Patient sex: M
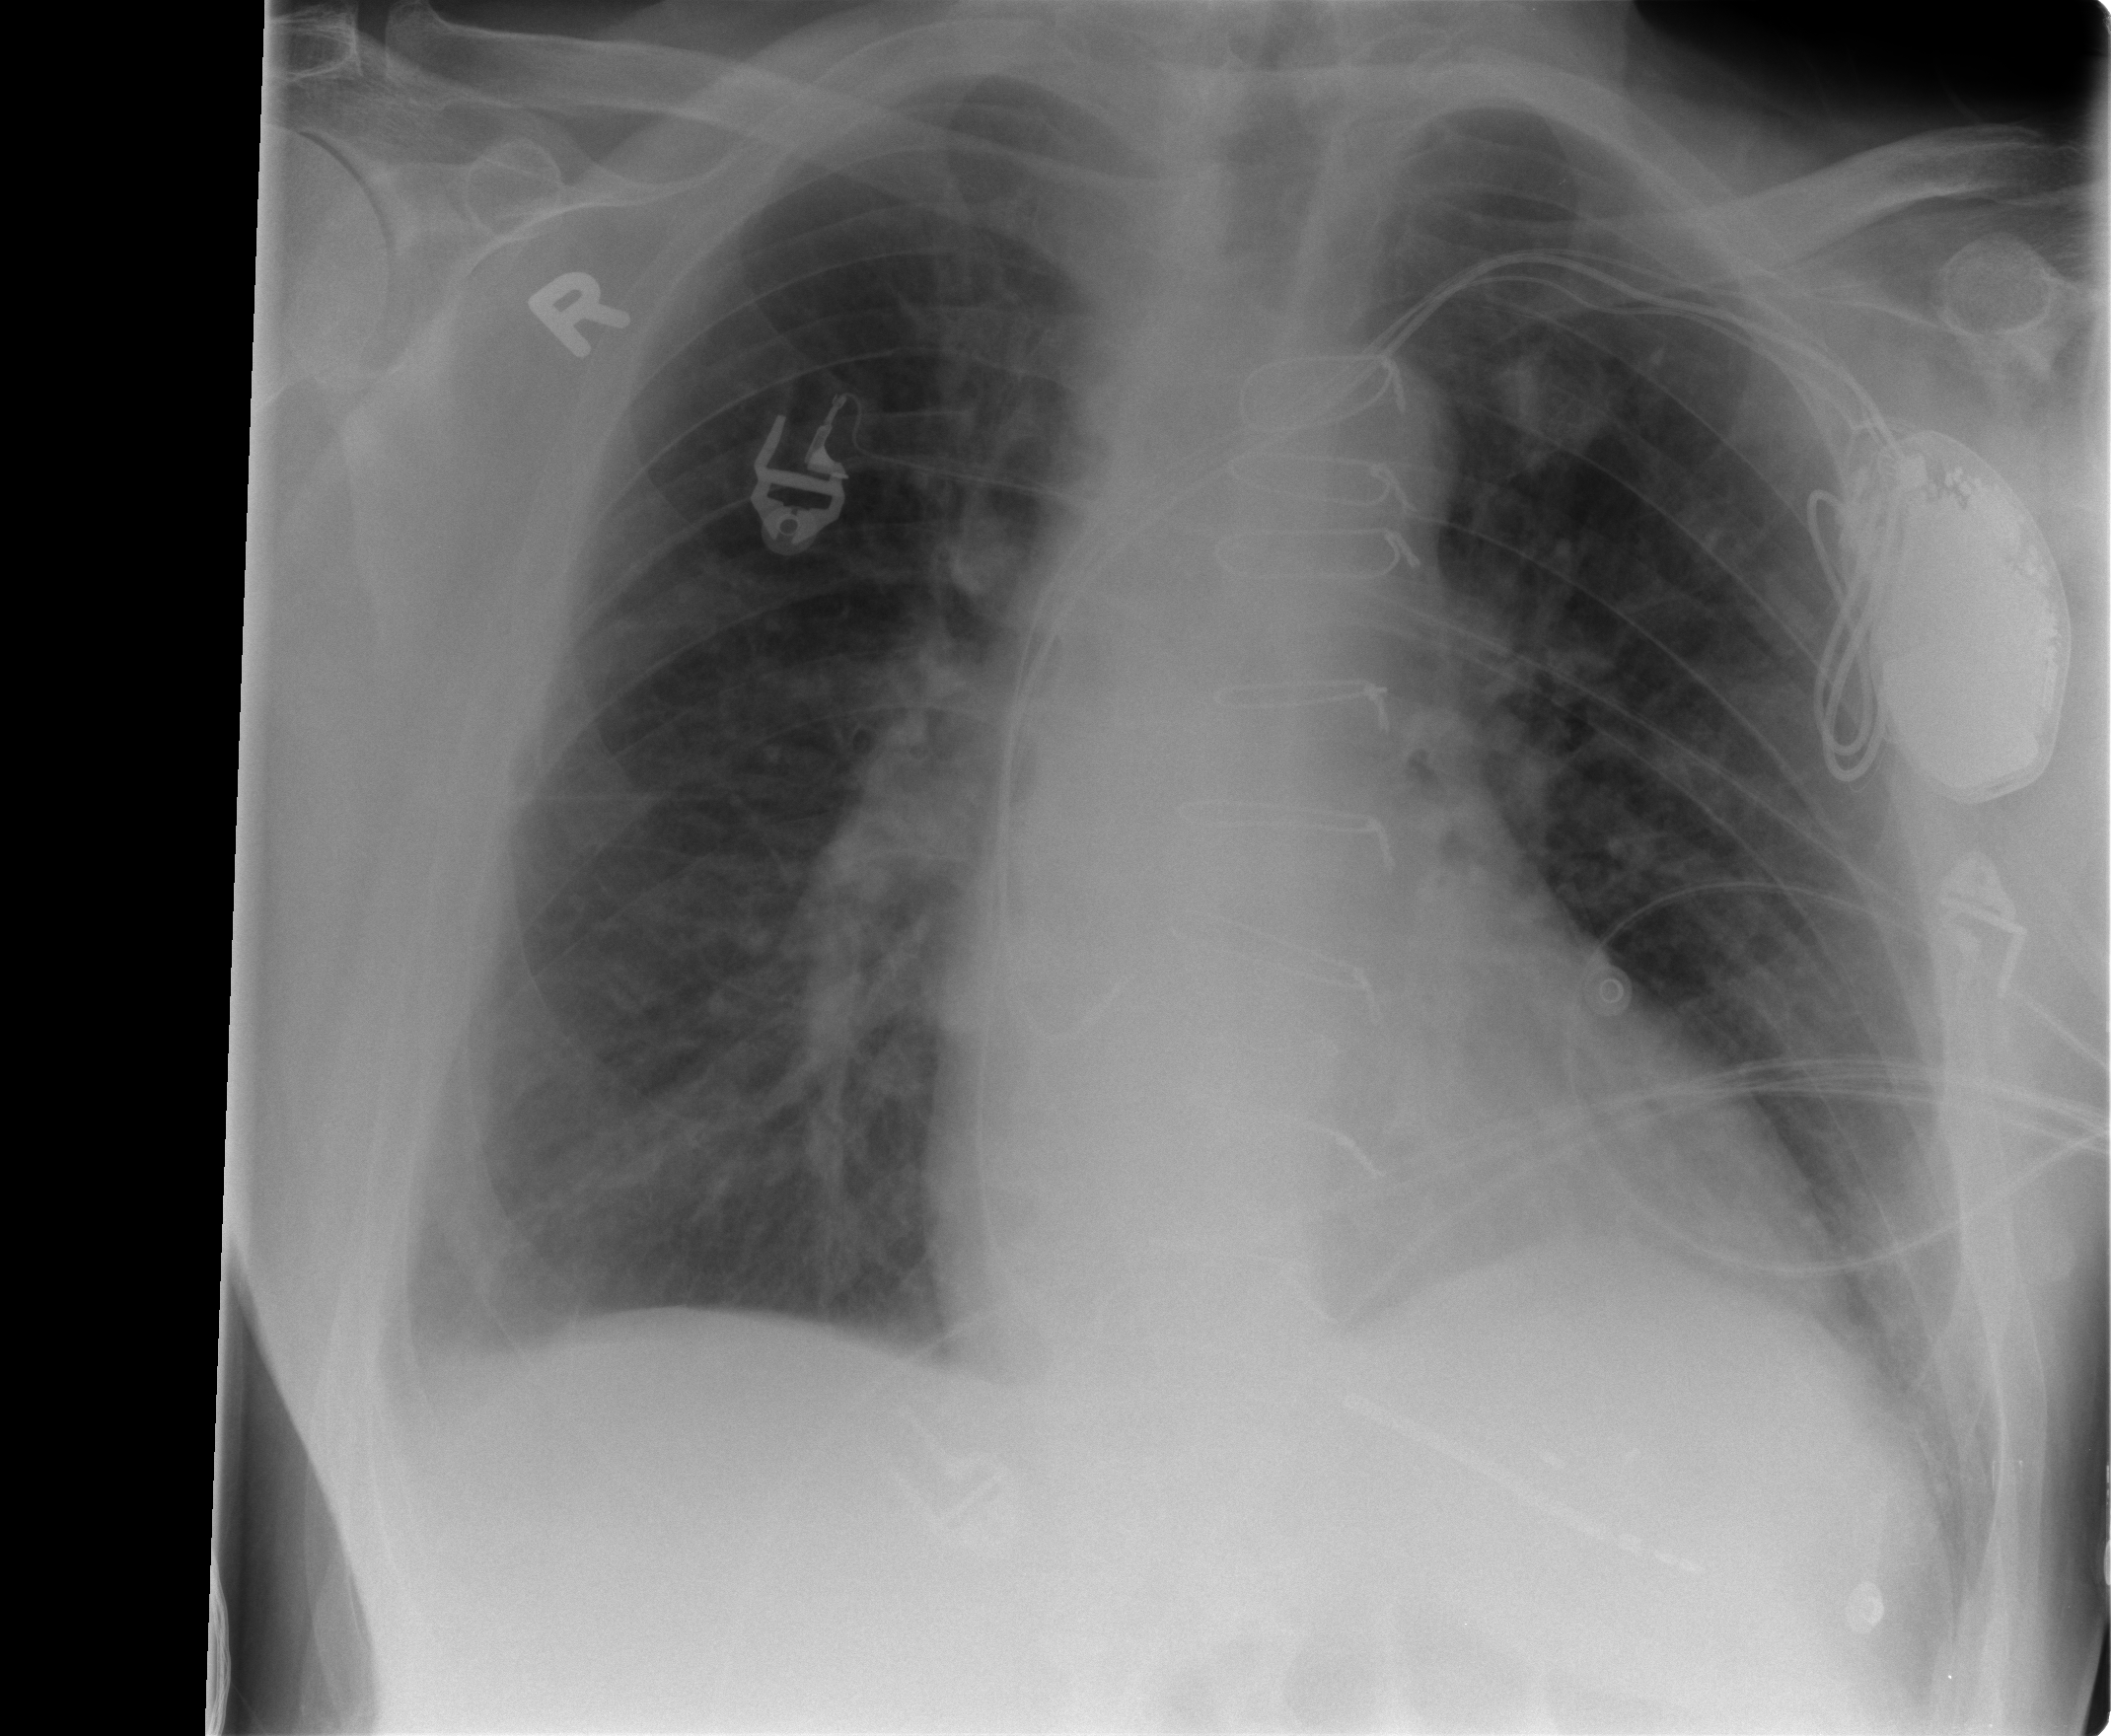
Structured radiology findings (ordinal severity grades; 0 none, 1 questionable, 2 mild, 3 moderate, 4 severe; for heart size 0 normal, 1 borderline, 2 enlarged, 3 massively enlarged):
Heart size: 2
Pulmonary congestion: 2
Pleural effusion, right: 1
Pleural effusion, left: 0
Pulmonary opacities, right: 0
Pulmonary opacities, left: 0
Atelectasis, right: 1
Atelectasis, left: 2